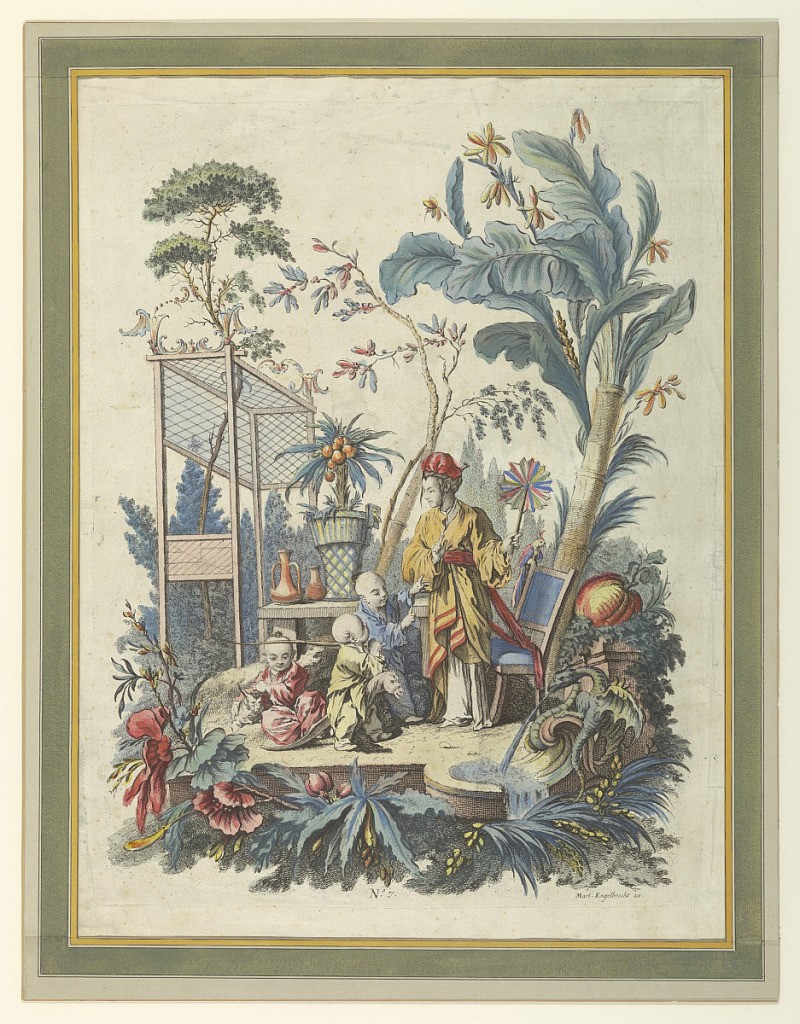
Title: Plate 7 of a Set of Chinese Genre Scenes
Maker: François Boucher, French, 1703–1770
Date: ca. 1740
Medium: Handcolored etching on paper
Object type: Print
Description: Panel with Chinese figures in a garden. A woman and three small children. A parrot is perched on the back of a chair from which the woman has risen at right.